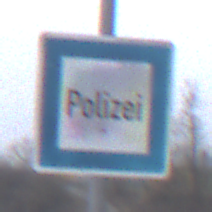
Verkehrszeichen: Polizei
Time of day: MorningAfternoon
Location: Outdoor (Suburban)
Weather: Overcast
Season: NotSpecified
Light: Natural